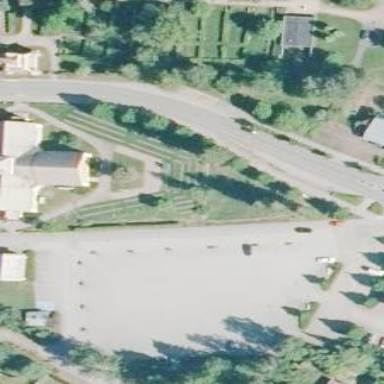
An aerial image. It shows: Cemetery.